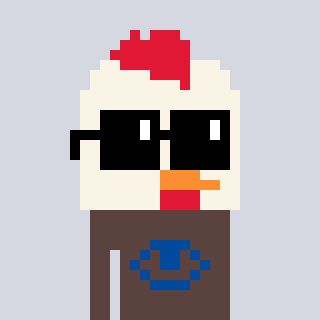
a pixel art character with square black sunglasses, a chicken-shaped head and a darkbrown-colored body on a cool background